Question: I have a problem with the Google ReCAPTCHA.
After my form is posted (for the moment on the same page), when I check the '$_POST' var, I do not see a '$_POST['g-recaptcha-response']' in my POST values.
But when I check my network activity during validating the recaptcha, I see it's Posting a UserVerify to google, and here it's responding me this :

JSON Syntax error with ')]}'' at the beginning.
I assume this is why I do not have the response in my POST, but I can't find why.
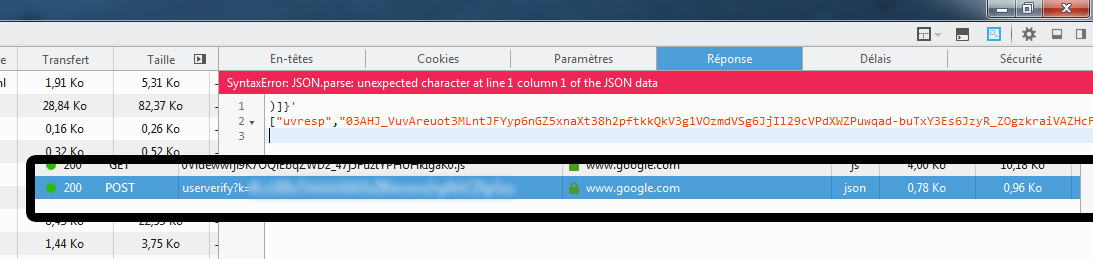
Answer: I found the solution to my problem.
With my differents includes, I didn't noticed that my Captcha HTML Code was my form, and this was problematic.